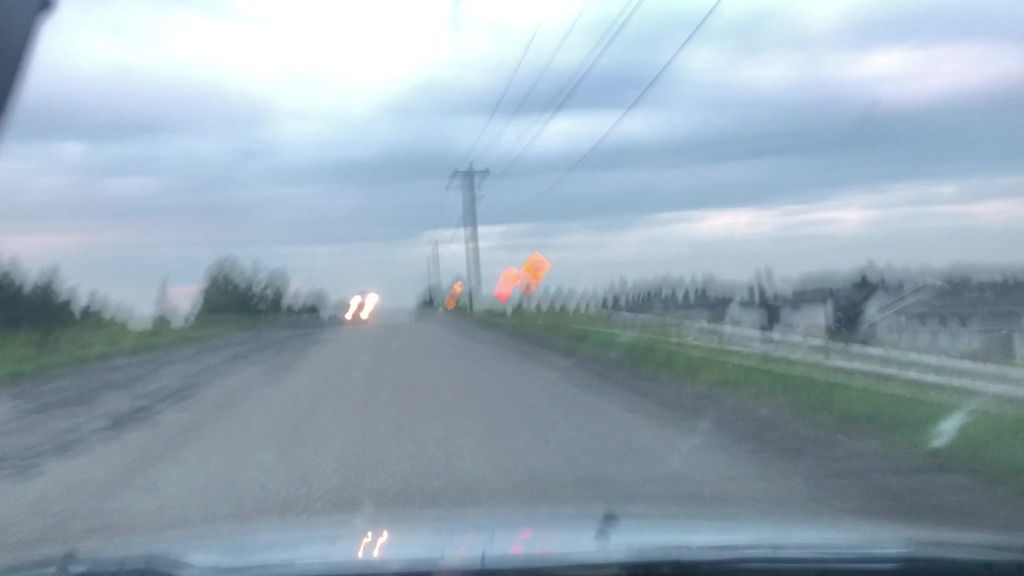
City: edmonton